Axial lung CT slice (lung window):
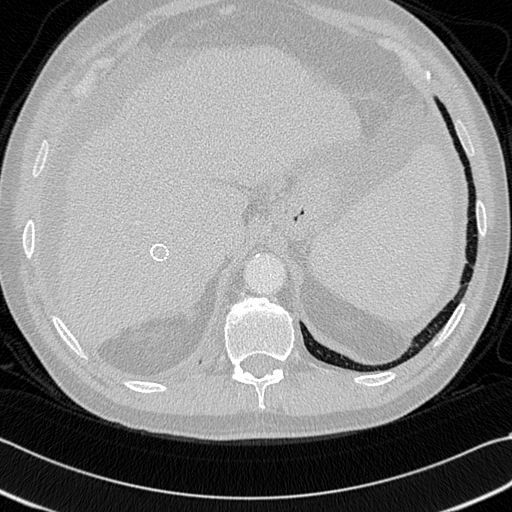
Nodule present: no